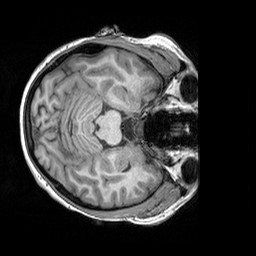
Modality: T1w
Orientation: axial
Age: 21
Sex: female
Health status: healthy
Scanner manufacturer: siemens
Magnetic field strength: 3 T
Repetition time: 2.3 s
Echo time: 0.00303 s